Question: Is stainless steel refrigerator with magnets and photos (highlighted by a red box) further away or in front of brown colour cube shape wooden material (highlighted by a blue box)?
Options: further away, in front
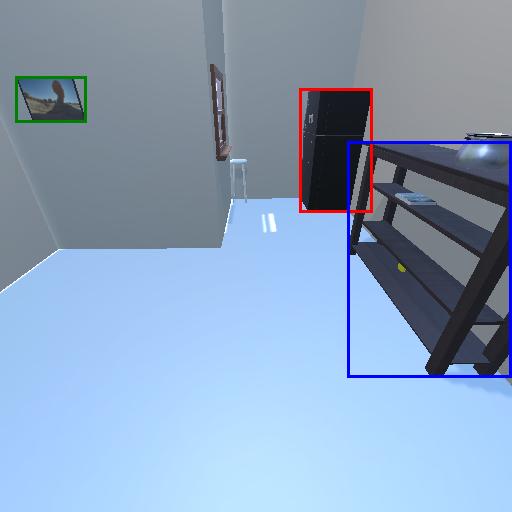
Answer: further away